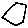
Label: hexagon